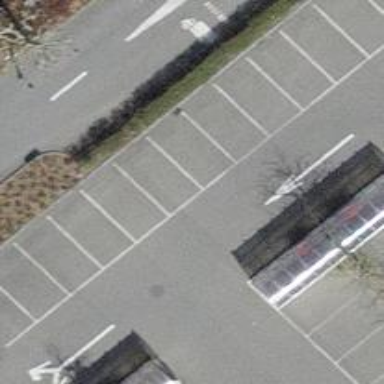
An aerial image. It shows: Trolley bay.